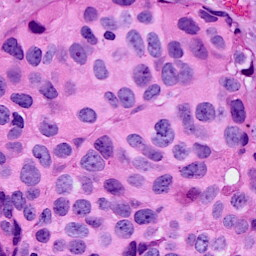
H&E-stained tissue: Breast